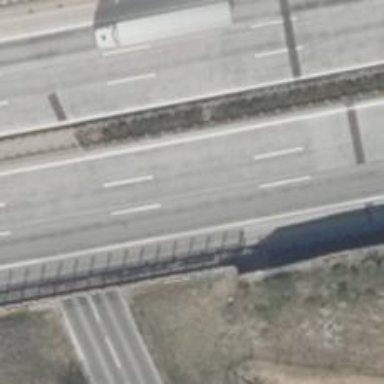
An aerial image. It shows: Concrete bridge over motorway.